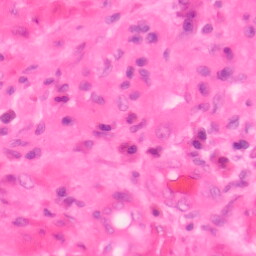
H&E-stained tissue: Colon